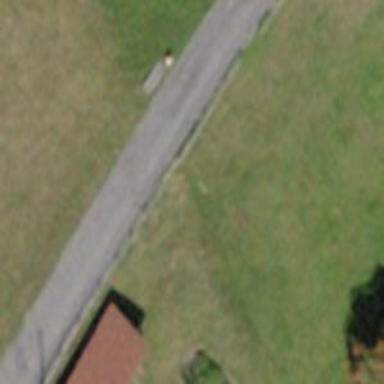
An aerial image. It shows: Brown bench in the vicinity.